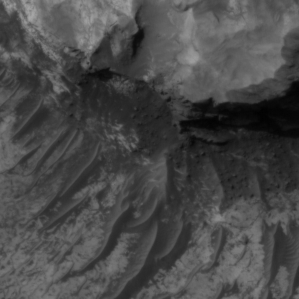
Label: non_frost